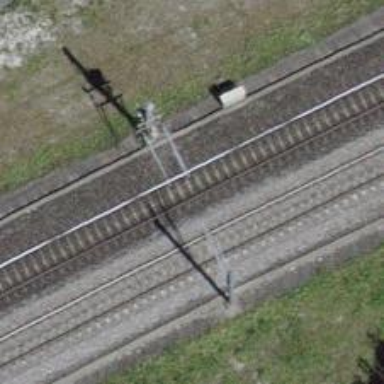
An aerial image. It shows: Railway track with contact lines for electrification.